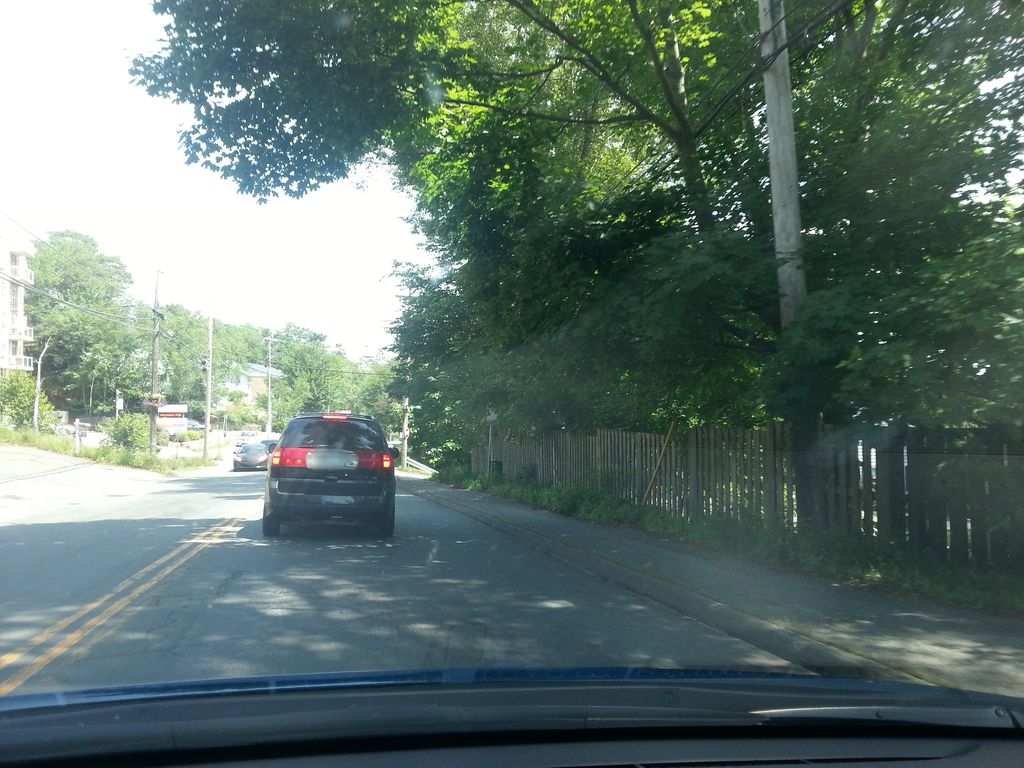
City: halifax